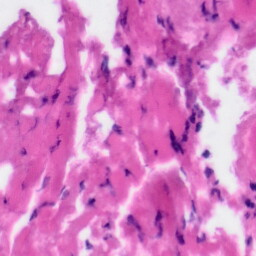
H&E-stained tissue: Tonsil